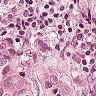
Metastatic tissue present: yes